Question: I'm trying to take one side of a rectangle and skew the side based on degree/angle.

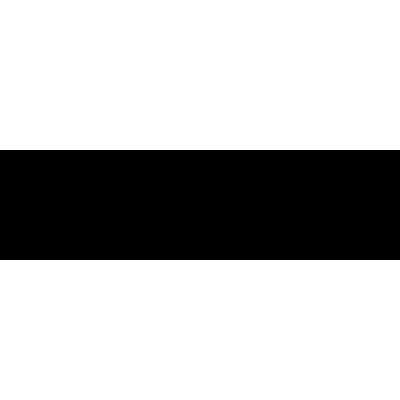
Answer: I whipped up some code for you
Any questions just ask.
'''
import flash.geom.Matrix;
var temp_matrix = new Matrix();
var square:Sprite = new Sprite();
addChild(square);
square.graphics.lineStyle(3,0x000000);
square.graphics.drawRect(0,0,200,100);
square.graphics.endFill();
var angle:Number = -10; // the angle of degrees
temp_matrix.b = Math.PI * 2 * angle / 360;// y skew
//temp_matrix.c = Math.PI * 2 * angle / 360;// x skew
var sourceMatrix:Matrix = square.transform.matrix;// get existing matrix
sourceMatrix.concat(temp_matrix); // apply skew to existing matrix
square.transform.matrix = temp_matrix;// assign the new skew
square.x = 100
square.y = 100
'''
[SECOND ROUND]
'''
var trapezium:Sprite = new Sprite();
addChild(trapezium);
trapezium.x = 100;
trapezium.y = 100;
var dir:Boolean = true;
var side:Boolean = true;
var angle:Number = 0; // the angle of degrees
var w:Number = 300;
var h:Number = 80;
var timer:Timer = new Timer(16);
timer.addEventListener( TimerEvent.TIMER, tick );
timer.start();
function tick(e:TimerEvent):void{
var radians:Number = Math.PI/180*angle;
trapezium.graphics.clear();
trapezium.graphics.beginFill(0x000000)
if( side){
// long side is right side
trapezium.graphics.lineTo(w,0);
trapezium.graphics.lineTo(w,radians*w+h);
trapezium.graphics.lineTo(0,h);
trapezium.graphics.lineTo(0,0);
}else{
trapezium.graphics.lineTo(w,0);
trapezium.graphics.lineTo(w,h);
trapezium.graphics.lineTo(0,radians*w+h);
trapezium.graphics.lineTo(0,0);
}
trapezium.graphics.endFill();
if(angle>=10){
dir = false;
}
if(angle<=0){
dir = true;
}
if(dir){
angle = angle+.2;
}else{
angle = angle-.2;
}
if( Math.floor(angle*10) <= 0 ){
side = !side;
}
}
'''